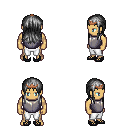
a pixel art fantasy rpg character, male body template, human, tanned skin, steel chest armor, white pants, gray unkempt hairstyle, bronze tiara, ghillies, four views (front, back, left, right), 2x2 character sprite sheet, small pixel art, hard edges, no anti-aliasing